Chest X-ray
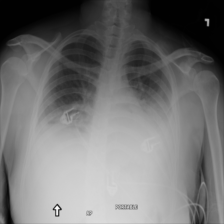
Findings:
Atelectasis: positive
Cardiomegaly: negative
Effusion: positive
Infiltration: negative
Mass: negative
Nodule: negative
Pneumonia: positive
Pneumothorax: negative
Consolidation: negative
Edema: negative
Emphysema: negative
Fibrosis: negative
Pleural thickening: negative
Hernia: negative